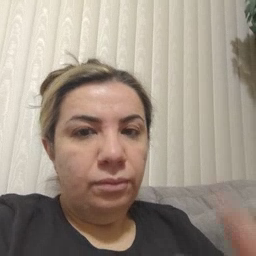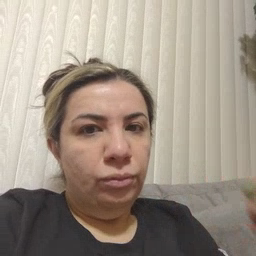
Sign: wolf